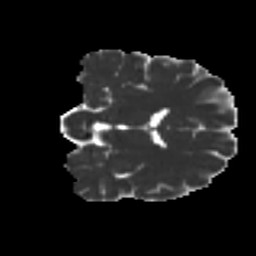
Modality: MD
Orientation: coronal
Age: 39
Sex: male
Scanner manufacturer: ge
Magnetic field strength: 3 T
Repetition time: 7.8 s
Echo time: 0.0608 s